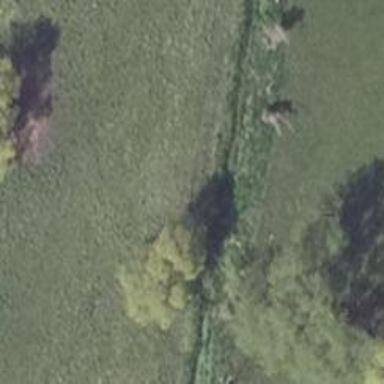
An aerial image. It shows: Deciduous tree with broadleaved leaves.